Interaction volume radius: 10 \u00c5
Interaction volume height: 25 \u00c5
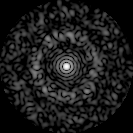
Disorder parameter: 0.8513